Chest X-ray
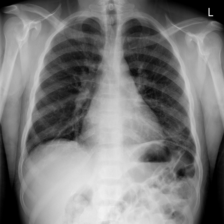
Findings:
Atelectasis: positive
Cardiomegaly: negative
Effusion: negative
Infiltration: positive
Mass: negative
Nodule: negative
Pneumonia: negative
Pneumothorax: negative
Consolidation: negative
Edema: negative
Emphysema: negative
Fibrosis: negative
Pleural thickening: negative
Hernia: negative